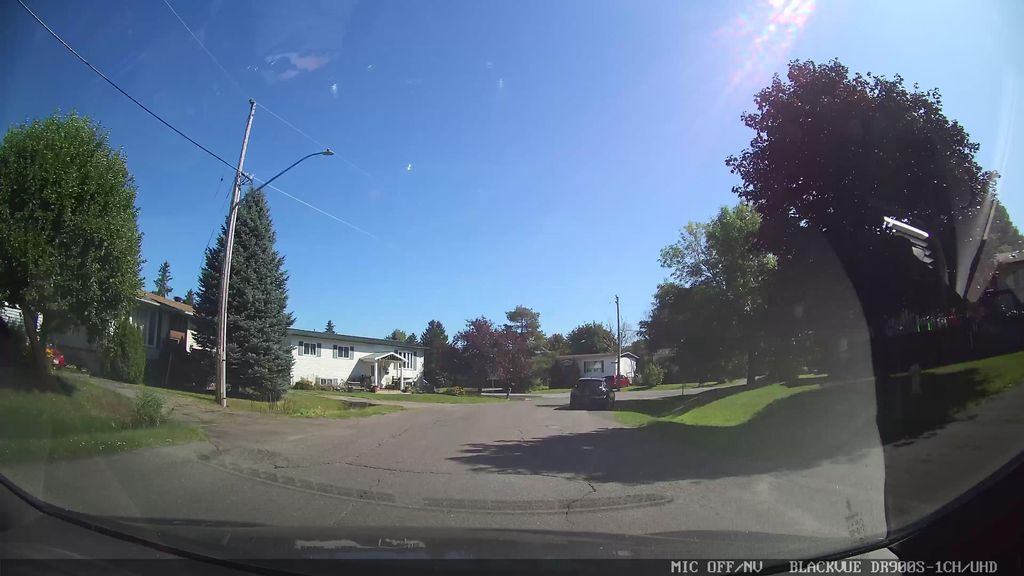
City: ottawa-gatineau